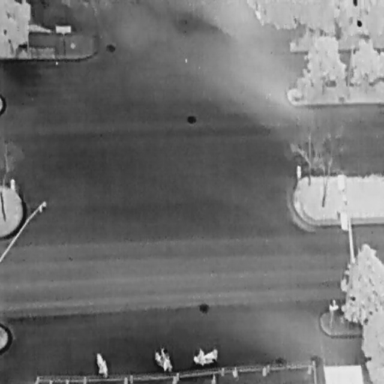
There are three Bicycles in the infrared image.